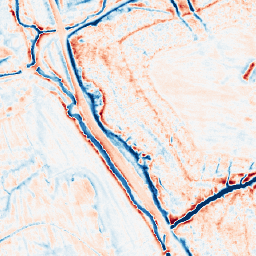
Category: edge_preserving
Decomposition family: anisotropic_diffusion
Decomposition parameters: iterations: 50
kappa: 10
gamma: 0.1
Upsampling method: area
Upsampling parameters: scale: 2
Upsampling scale: 2